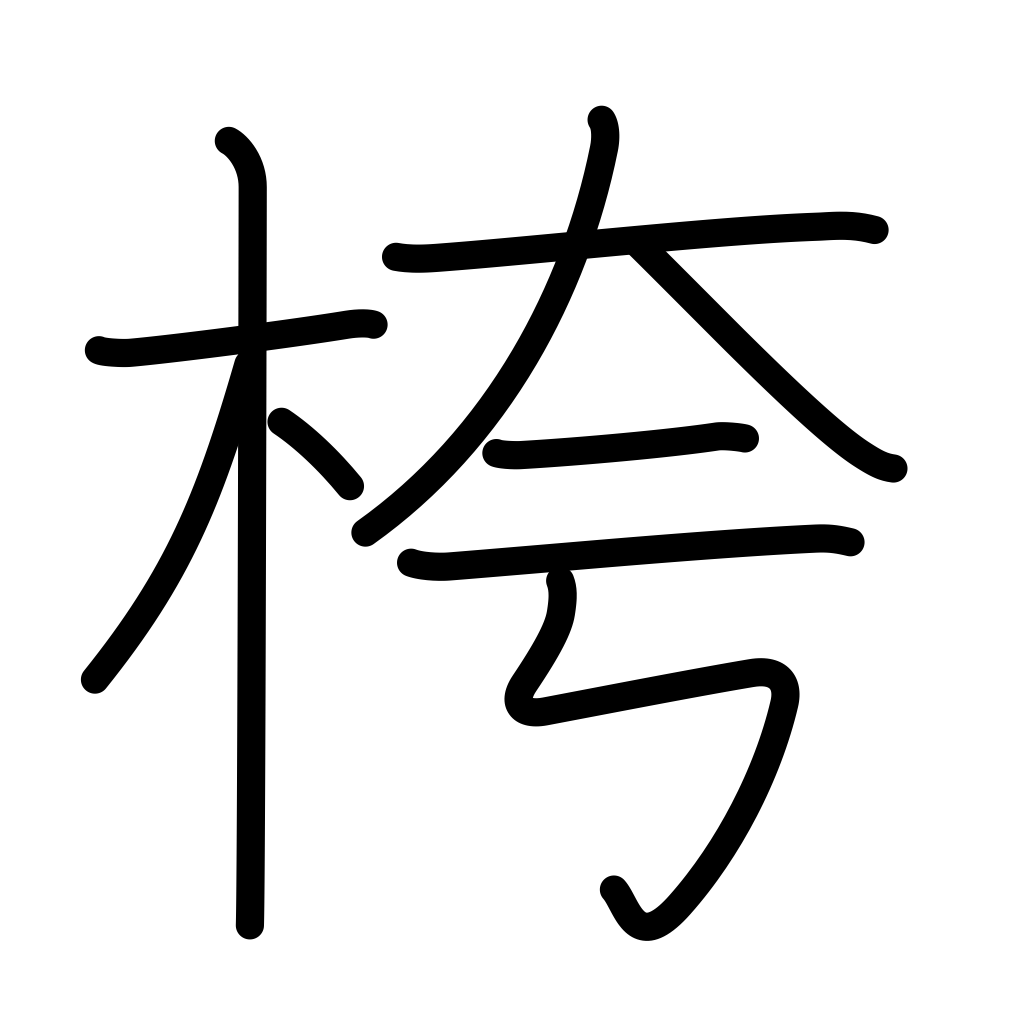
Meaning: type of tree, empty